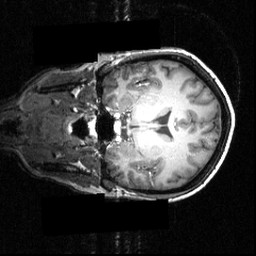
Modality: T1w
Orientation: coronal
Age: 21
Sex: female
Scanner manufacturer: siemens
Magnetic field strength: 3.951 T
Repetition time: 1.5 s
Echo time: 0.00335 s